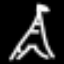
Label: The Eiffel Tower